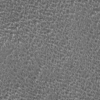
Label: not_dusty